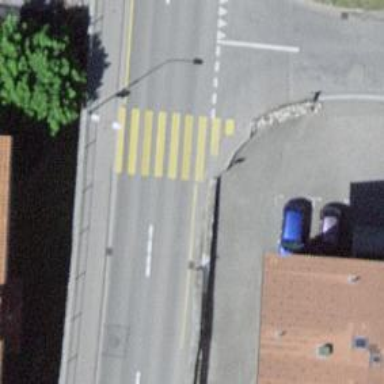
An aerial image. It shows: Uncontrolled zebra crossing on the road.